Question: please take a look to this. i tired use
media min-width 768px sidebar-wrapper and sidebar-nav li a, display: none, but that slide nav keep showing (auto expand), even the button to trigger that nav already gone.

every time i refresh/open with desktop
'''
$("#menu-toggle").click(function(e) {
e.preventDefault();
$("#wrapper").toggleClass("toggled");
});
'''
'''
body {
color: #ffffff;
background-color: #ffffff;
}
.navbar li a {
color: #ffffff !important;
}
.navbar li a:hover {
color: gray !important;
}
.navbar-inner,
.navbar .btn-navbar {
background: #ffffff
}
.navbar-inverse .navbar-toggle {
border-color: #333;
float: left;
}
#wrapper {
padding-left: 0;
-webkit-transition: all 0.5s ease;
-moz-transition: all 0.5s ease;
-o-transition: all 0.5s ease;
transition: all 0.5s ease;
}
#wrapper.toggled {
padding-left: 250px;
}
#sidebar-wrapper {
z-index: 1000;
position: fixed;
overflow-y: auto;
left: 250px;
width: 0;
top: 0;
height: 100%;
margin-left: -250px;
overflow-y: auto;
background: #000;
-webkit-transition: all 0.5s ease;
-moz-transition: all 0.5s ease;
-o-transition: all 0.5s ease;
transition: all 0.5s ease;
}
#wrapper.toggled #sidebar-wrapper {
width: 250px;
}
#page-content-wrapper {
width: 100%;
position: absolute;
padding: 15px;
}
#wrapper.toggled #page-content-wrapper {
position: absolute;
margin-right: -250px;
}
/* Sidebar Styles */
.sidebar-nav {
position: absolute;
top: 0;
width: 250px;
margin: 0;
padding: 0;
list-style: none;
}
.sidebar-nav li {
text-indent: 20px;
line-height: 40px;
}
.sidebar-nav li a {
display: block;
text-decoration: none;
color: #999999;
}
.sidebar-nav li a:hover {
text-decoration: none;
color: #fff;
background: rgba(255,255,255,0.2);
}
.sidebar-nav li a:active,
.sidebar-nav li a:focus {
text-decoration: none;
}
.sidebar-nav > .sidebar-brand {
height: 65px;
font-size: 18px;
line-height: 60px;
}
.sidebar-nav > .sidebar-brand a {
color: #999999;
}
.sidebar-nav > .sidebar-brand a:hover {
color: #fff;
background: none;
}
@media(min-width:768px) {
#wrapper {
padding-left: 250px;
}
#wrapper.toggled {
padding-left: 0;
}
#sidebar-wrapper {
width: 250px;
}
#wrapper.toggled #sidebar-wrapper {
width: 0;
}
#page-content-wrapper {
padding: 20px;
position: relative;
}
#wrapper.toggled #page-content-wrapper {
position: relative;
margin-right: 0;
}
}
'''
'''
<link rel="stylesheet" href="https://maxcdn.bootstrapcdn.com/bootstrap/3.3.5/css/bootstrap.min.css">
<script src="js/respond.js"></script>
<script src="js/bootstrap.min.js"></script>
<body>
<div id="wrapper">
<nav role="navigation" class="navbar navbar-inverse">
<div class="navbar-header">
<button type="button" data-target="#" data-toggle="collapse" class="navbar-toggle" id="menu-toggle" style=" margin-left: 24px;">
<span class="sr-only">Toggle navigation</span>
<span class="icon-bar"></span>
<span class="icon-bar"></span>
<span class="icon-bar"></span>
</button>
</div>
<div id="navbarCollapse" class="collapse navbar-collapse">
<ul class="nav navbar-nav navbar-center">
<li><a href="#">About</a></li>
<li><a href="#">Contact us</a></li>
<li><a href="index.html"><i class="fa fa-youtube-play"></i> Youtube Channel</a></li>
</ul>
</div>
</nav> <!-- end navigation button-->
<!-- Sidebar -->
<div id="sidebar-wrapper">
<ul class="sidebar-nav">
<li class="sidebar-brand" >
<a href="#">
sad
</a>
</li>
<li>
<a href="#">Dashboard</a>
</li>
<li class="dropdown">
<a href="#" class="dropdown-toggle" data-toggle="dropdown">a<span class="caret"></span></a>
<ul class="dropdown-menu navmenu-nav">
<li><a href="#">a1</a></li>
<li><a href="#">a2</a></li>
<li><a href="#">a3</a></li>
</ul>
</li>
<li>
<a href="#" >About</a>
</li>
</ul>
</ul>
</div>
<div id="page-content-wrapper">
<div class="container-fluid">
</div>
</nav>
</div>
<!-- /#page-content-wrapper -->
<script src="https://ajax.googleapis.com/ajax/libs/jquery/2.1.1/jquery.min.js"></script>
<script src="https://maxcdn.bootstrapcdn.com/bootstrap/3.3.5/js/bootstrap.min.js"></script>
</body>
'''
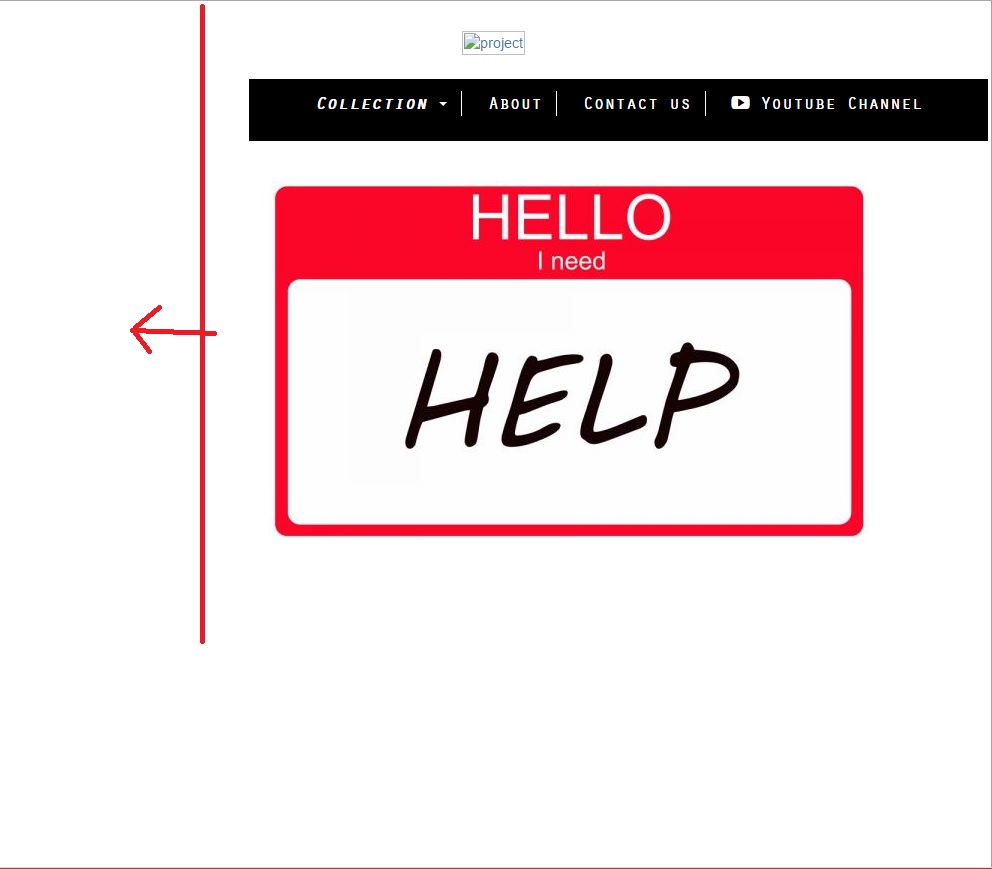
Answer: Change
'''
#wrapper {
padding-left: 0;
position: relative;
}
'''
and
'''
#sidebar-wrapper {
background: #000 none repeat scroll 0 0;
height: 100%;
left: 0;
margin-left: 0;
overflow-y: auto;
position: absolute;
top: 0;
transition: all 0.5s ease 0s;
width: 0;
z-index: 1000;
}
'''
For your second problem: I cant find a 'display: none;' in your CSS.
auto-expand problem:
set 'width: 250px;' for the standard width of your nav.
in your media-queries work with
'''
@media (max-width: 768px) {
#sidebar-wrapper {
display: none;
}
}
'''
and change your jquery-code to
'''
#wrapper.toggled #sidebar-wrapper {
width: 0px;
}
'''
this is not tested, but you should get the idea.
always show the navbar at start, hide it when screen is <768px with 'display: none;', this way it doesnt get animated.
and change the toggle to work with the new standard width.